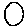
Label: circle